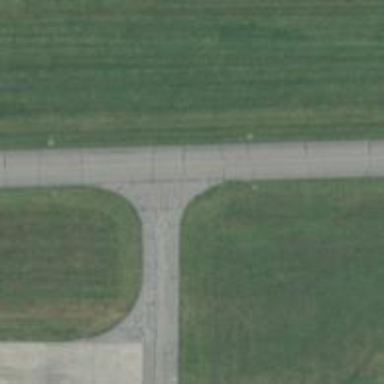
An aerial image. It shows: View of taxiway at the airport.